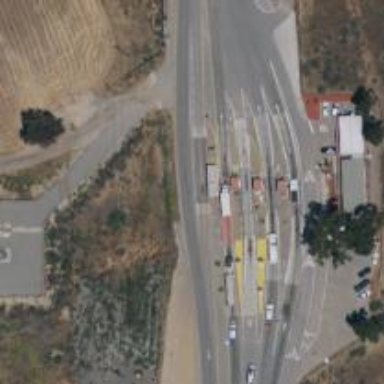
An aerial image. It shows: Weighbridge facility.